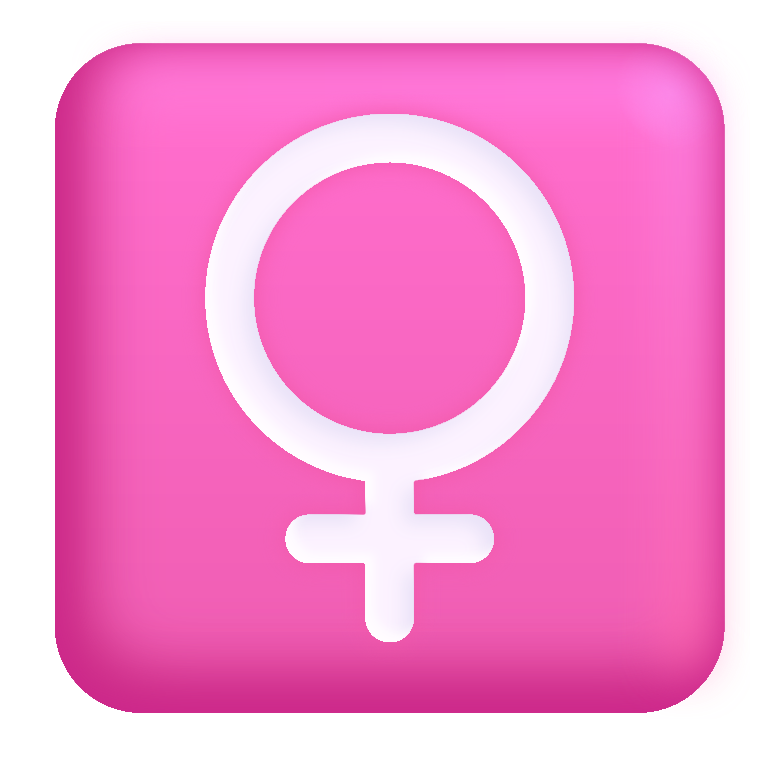
female sign color